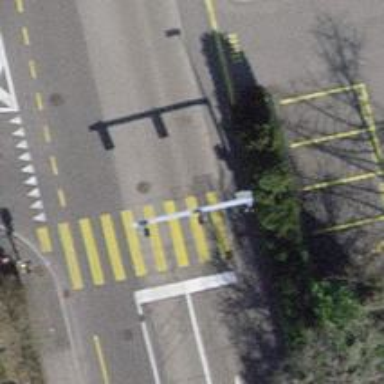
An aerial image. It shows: Road crossing with traffic signals.